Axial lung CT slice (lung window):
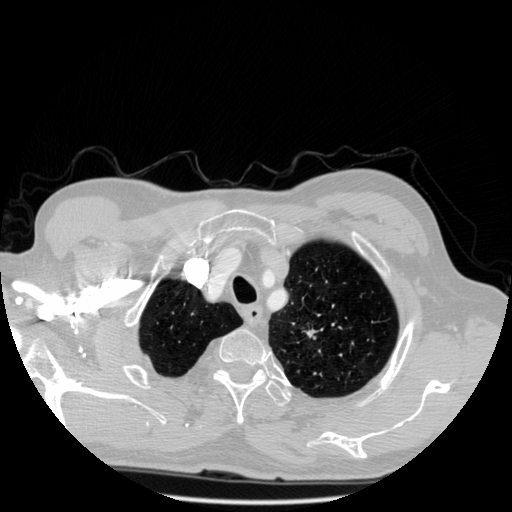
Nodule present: yes
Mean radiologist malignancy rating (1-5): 4.667